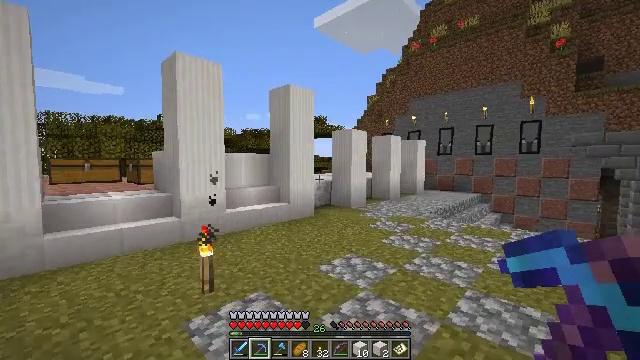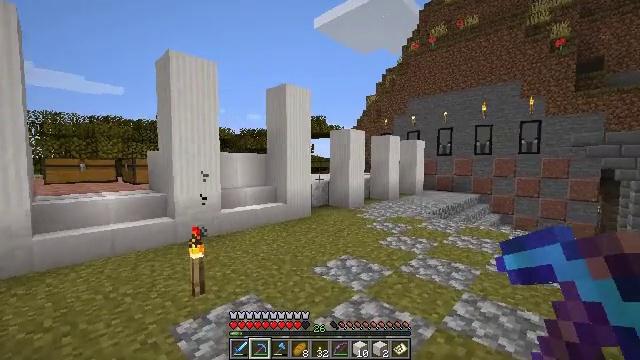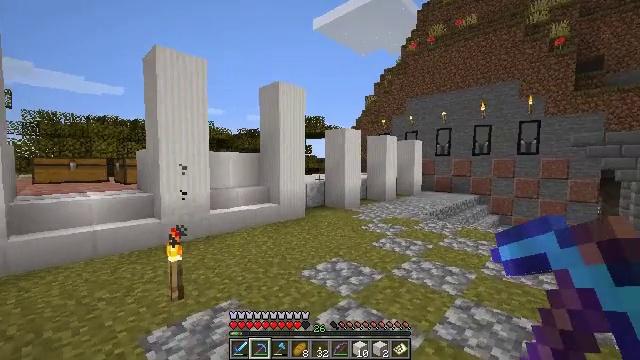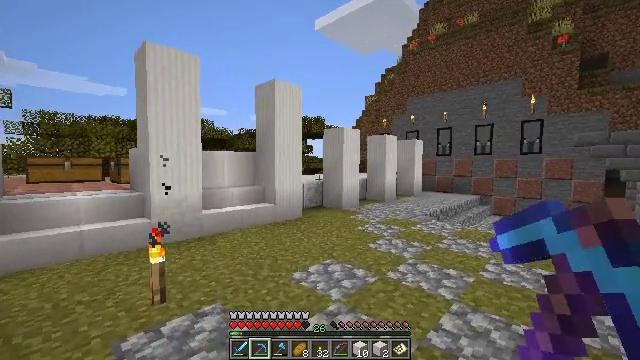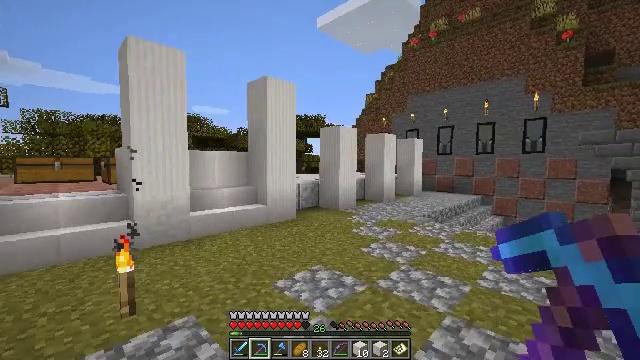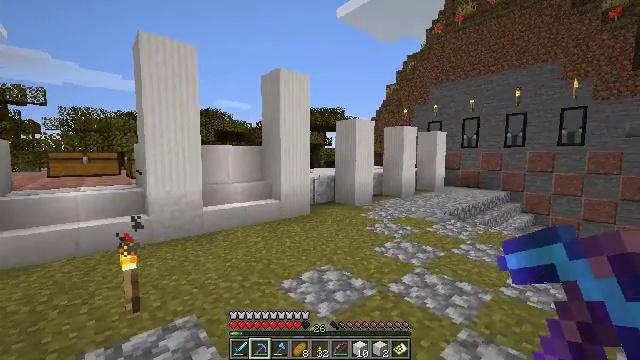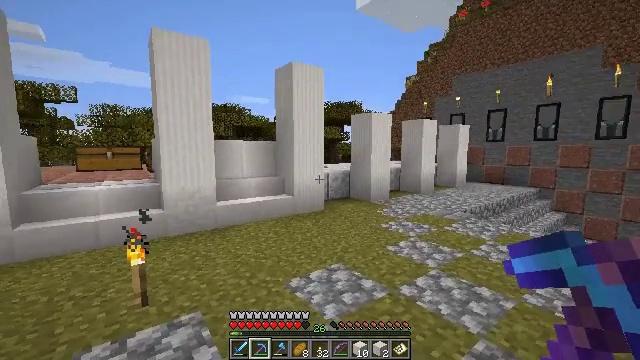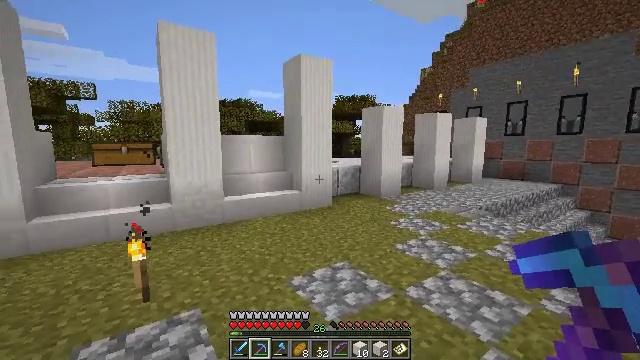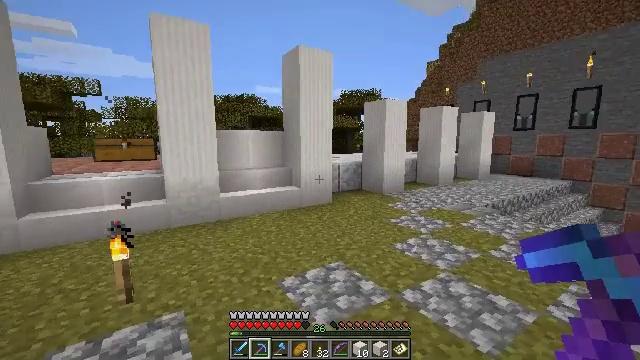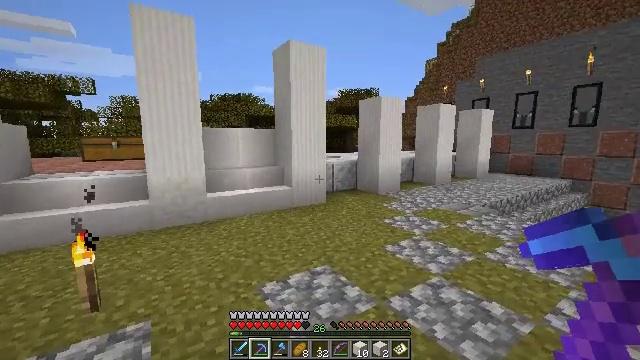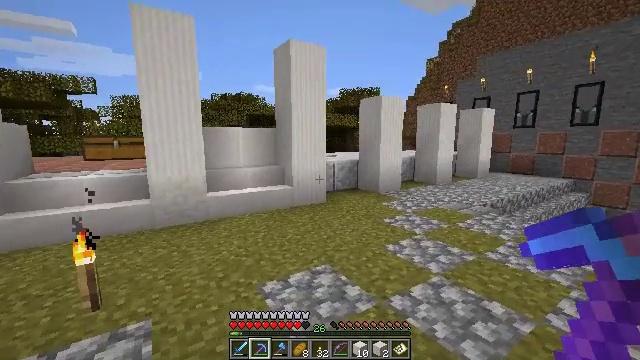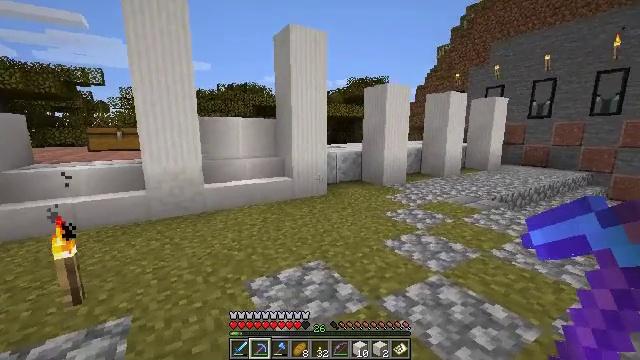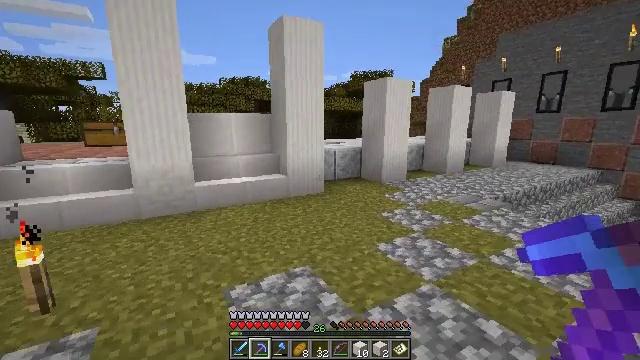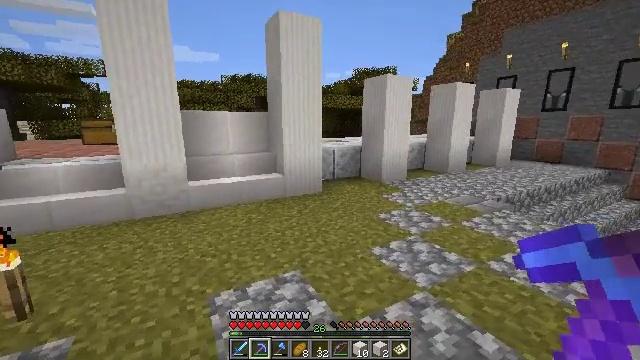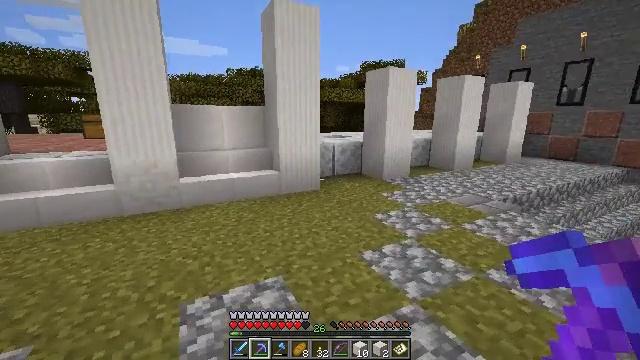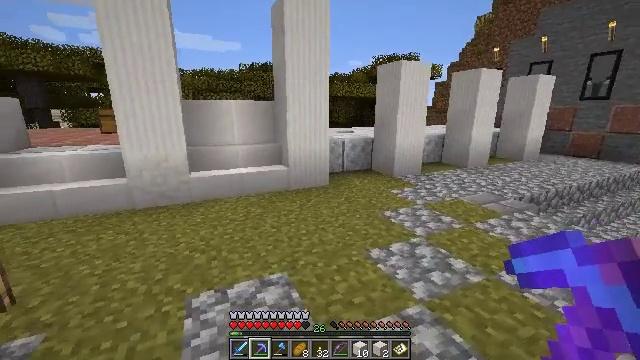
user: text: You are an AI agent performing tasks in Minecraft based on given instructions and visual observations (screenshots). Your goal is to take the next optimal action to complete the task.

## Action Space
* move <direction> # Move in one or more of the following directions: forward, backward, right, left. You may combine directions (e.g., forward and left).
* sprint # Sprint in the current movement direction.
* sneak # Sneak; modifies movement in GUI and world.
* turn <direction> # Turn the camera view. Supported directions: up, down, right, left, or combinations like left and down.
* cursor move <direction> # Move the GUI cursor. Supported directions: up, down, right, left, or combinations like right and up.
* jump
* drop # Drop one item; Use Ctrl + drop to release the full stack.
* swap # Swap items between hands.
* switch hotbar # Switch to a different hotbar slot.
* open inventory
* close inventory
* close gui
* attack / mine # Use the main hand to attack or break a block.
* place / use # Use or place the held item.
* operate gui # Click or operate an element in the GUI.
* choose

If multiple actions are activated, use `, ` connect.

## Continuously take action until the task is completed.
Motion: motion action
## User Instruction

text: Get the quartz pillar into your inventory.
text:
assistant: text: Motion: move forward and move right
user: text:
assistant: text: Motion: move forward and move right
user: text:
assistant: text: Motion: move forward and move right
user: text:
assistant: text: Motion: move forward and move right
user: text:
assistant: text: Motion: move forward and move right, turn left and down
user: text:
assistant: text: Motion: move forward and move right, turn left and down
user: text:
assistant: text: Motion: move forward and move right, turn left and down
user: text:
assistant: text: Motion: move forward and move right, turn left and down
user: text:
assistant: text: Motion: move forward and move right
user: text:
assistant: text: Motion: move forward and move right
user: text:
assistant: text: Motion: move forward and move right, turn left and down
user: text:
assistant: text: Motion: move forward and move right, turn left and down
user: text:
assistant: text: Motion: move forward and move right
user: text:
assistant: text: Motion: move forward and move right, turn left and down
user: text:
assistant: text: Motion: move forward and move right, turn left and down
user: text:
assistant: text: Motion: move forward and move right, turn left
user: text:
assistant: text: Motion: move forward and move right
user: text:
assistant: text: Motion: move forward and move right
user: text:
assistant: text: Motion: move forward and move right
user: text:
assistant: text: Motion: move forward and move right, turn left and down
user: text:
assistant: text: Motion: move forward and move right, turn left
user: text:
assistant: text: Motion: move forward and move right
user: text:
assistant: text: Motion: move forward and move right
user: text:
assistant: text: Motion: move forward and move right
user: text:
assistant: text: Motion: move forward and move right, turn left and down
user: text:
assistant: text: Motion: move forward and move right, turn left
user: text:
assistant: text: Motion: move forward and move right, turn left
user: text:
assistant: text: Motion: move forward and move right, turn left
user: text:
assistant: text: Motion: move forward and move right, turn left
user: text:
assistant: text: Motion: move forward and move right, turn left and up